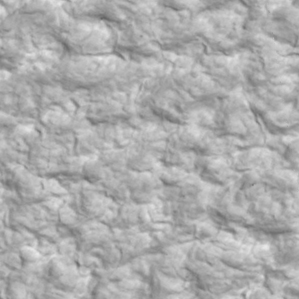
Label: non_frost